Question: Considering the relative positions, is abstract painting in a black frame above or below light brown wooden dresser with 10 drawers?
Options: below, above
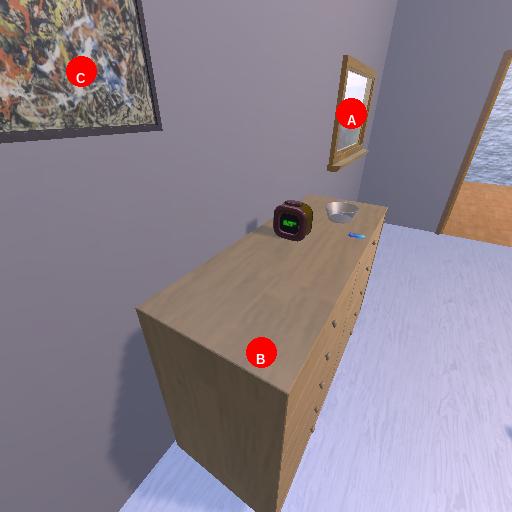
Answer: below